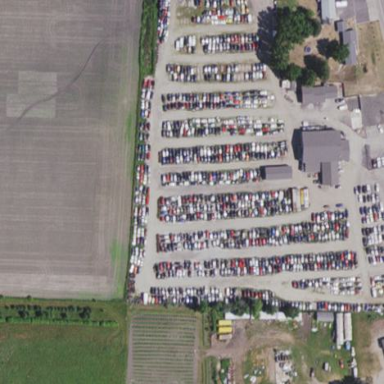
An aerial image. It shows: Industrial area designated as auto wrecker yard.